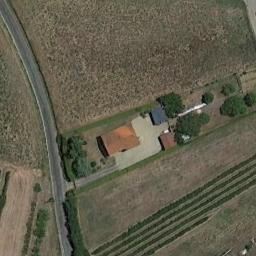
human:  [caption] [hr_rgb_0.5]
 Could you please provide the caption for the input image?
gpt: The sparse residential is on the bare land next to the farmland .

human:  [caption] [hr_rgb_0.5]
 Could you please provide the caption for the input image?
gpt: There is a road next to the sparse residential .

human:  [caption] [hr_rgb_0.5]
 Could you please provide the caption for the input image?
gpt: There are several houses of various sizes and a road in a sparse residential area surrounded by farmland .

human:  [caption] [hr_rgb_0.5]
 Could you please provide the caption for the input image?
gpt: There are blocks of residential areas between the jungles .

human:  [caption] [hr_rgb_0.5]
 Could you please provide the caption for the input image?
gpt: A sparse residential area with several buildings .